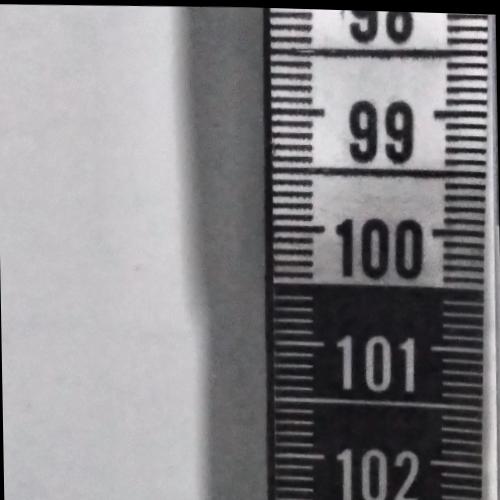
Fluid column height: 99.9 cm